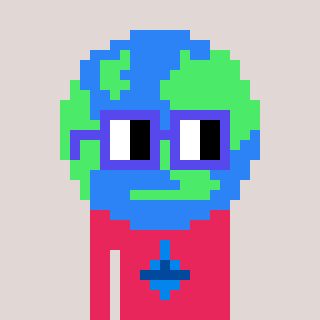
a pixel art character with square blue glasses, a earth-shaped head and a redpinkish-colored body on a warm background